Question: I have 4 DIVs positioned like viewed in image. Div1 and Div 2 And Div 3 are placed inside the Footer Div. The contents of 3 Divs are dynamic and I don't know what height they need. How can I set these 3 divs height to a same value?
I've tried different solutions like setting top and button to 0px as here mentioned:
<URL>
This is what I currently have:

This is my HTML Layout:
'''
<div class="About">
<div class="RightAbout">
</div>
<div class="CenterAbout">
</div>
<div class="LeftAbout">
</div>
</div>
'''
This is my CSS Classes:
'''
.About
{
padding:0px;
background-color:#757575;
border:none;
min-height:250px;
color:White;
font-size:12pt;
}
.RightAbout
{
display:inline-block;
width:290px;
min-height:100%;
border-left:solid 1px #CDCDCD;
margin:0px 0px 0px 0px;
padding:0px 5px 0px 5px;
vertical-align:top;
background-color:blue;
}
.CenterAbout
{
display:inline-block;
width:290px;
min-height:100%;
border-left:solid 1px #CDCDCD;
margin:30px 0px 30px 0px;
padding:0px 5px 0px 5px;
vertical-align:top;
}
.LeftAbout {
display: inline-block;
min-height:100%;
border: none;
padding: 0px 5px 0px 5px;
margin: 30px 0px 30px 0px;
vertical-align: top;
}
'''
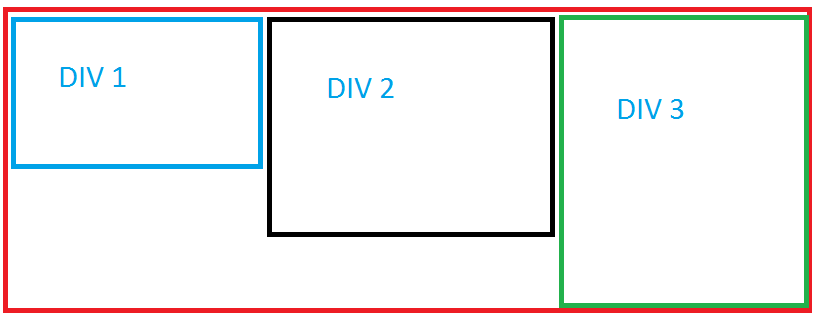
Answer: Like this
<URL>
'''
body, html {
height: 100%;
}
.About
{
padding:0px;
background-color:#757575;
border:none;
min-height:250px;
color:White;
font-size:12pt;
display:table;
}
.RightAbout
{
display:table-cell;
width:290px;
min-height:100%;
border-left:solid 1px #CDCDCD;
margin:0px 0px 0px 0px;
padding:0px 5px 0px 5px;
vertical-align:top;
background-color:blue;
}
.CenterAbout
{
display:table-cell;
width:290px;
min-height:100%;
border-left:solid 1px #CDCDCD;
vertical-align:top;
background-color:#757575;
}
.LeftAbout {
display:table-cell;
min-height:100%;
border: none;
width:290px;
vertical-align: top;
background-color:#757575;
}
'''